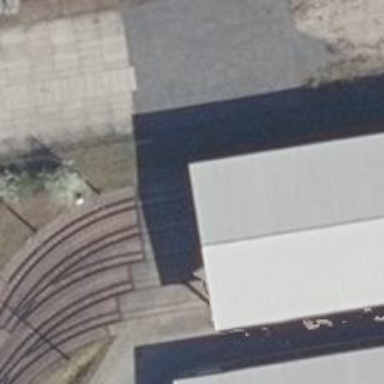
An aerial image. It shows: Tram railway tunnel.